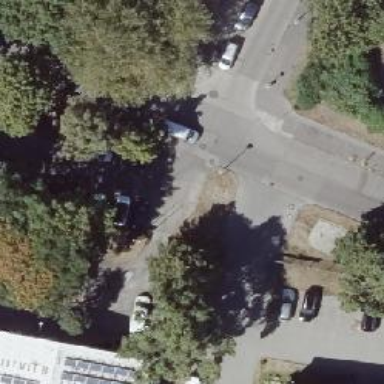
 while the road is made of concrete plates."